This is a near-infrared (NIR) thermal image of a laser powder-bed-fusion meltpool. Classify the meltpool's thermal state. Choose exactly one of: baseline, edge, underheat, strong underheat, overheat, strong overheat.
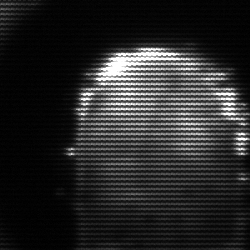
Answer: baseline